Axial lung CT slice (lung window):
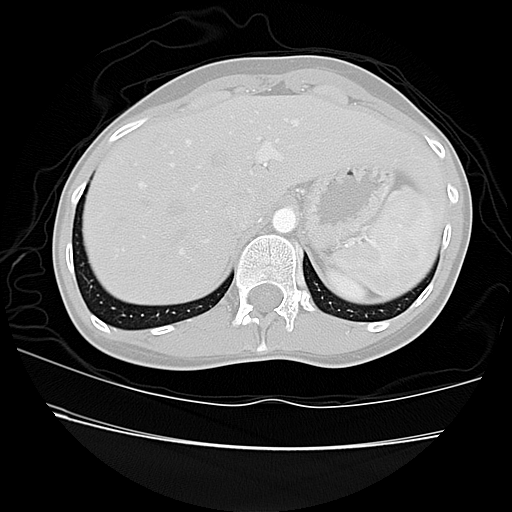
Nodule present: no